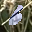
Label: 6